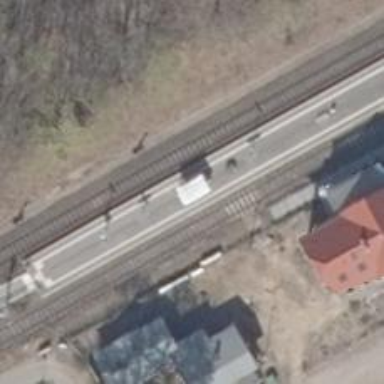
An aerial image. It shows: Public transport shelter.